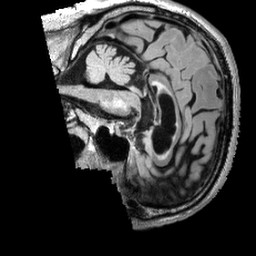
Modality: FLAIR
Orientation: sagittal
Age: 69
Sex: male
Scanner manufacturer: siemens
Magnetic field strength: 3 T
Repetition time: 5 s
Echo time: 0.387 s